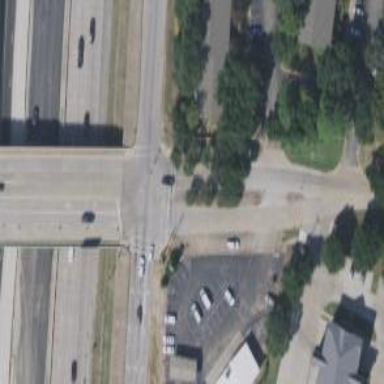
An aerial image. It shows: Secondary road with separate sidewalk. There is also frontage road.